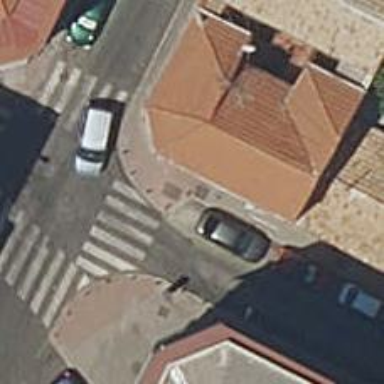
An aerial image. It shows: Uncontrolled zebra crossing on the road.